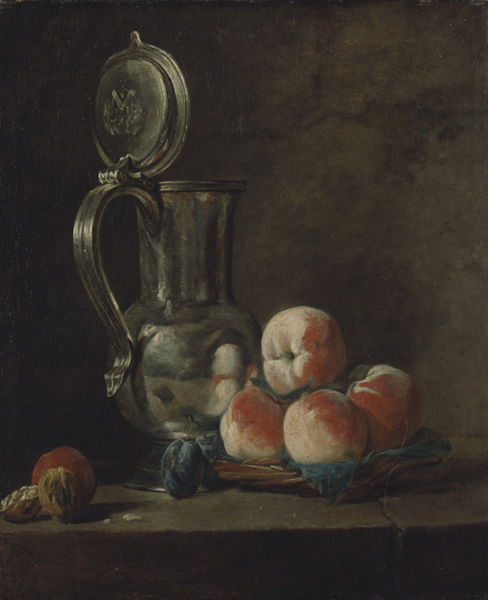
Titel: Stilleben mit Zinnkrug und Pfirsichen
Künstler: Jean Siméon Chardin
Standort: Karlsruhe
Institution: Staatliche Kunsthalle Karlsruhe
Schlagwörter: blue, oil, ornate, red, white, black, dark, gray, green, painting, table, tea, wall, oil painting, pink, reflection, brown, pot, vase, wooden, wood, silver, apple, food, fruit, life, stone, orange, water, baroque, metal, light, color, purple, shadow, realism, peach, ledge, still life, basket, leaves, design, prison, art, colours, woven, mug, water color, shadows, paint, dutch, grapes, shell, teapot, dish, darkness, plate, tan, still, round, open, jug, pitcher, drink, bowl, stem, krug, stein, can, meal, melancholy, fruits, brwon, tray, nut, apples, stillleben, still nature, jar, peaches, flask, vanitas, plums, circular, quiet, nature morte, plum, lid, vanity, abstract art, pewter, handle, kanne, obst, decay, walnut, polished, nuts, hinge, mugh, brown wall, silver jar, sterling, sterling silver, wallnut, poen, sivler, apricot, prunes, messing, nektarinen, kern, pflaume, zwetschge, water pitcher, color painting, ripe, wovan, putcher, metal pitcher, wllnut, plumbs, pums, memnto mori, spoiled